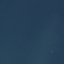
Land use / land cover class: SeaLake